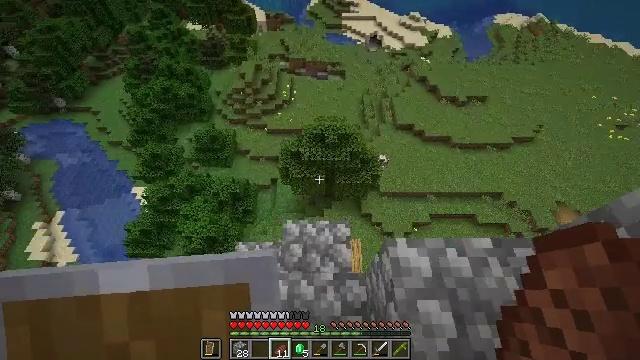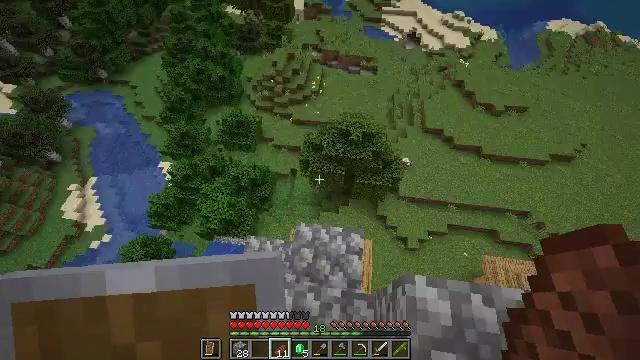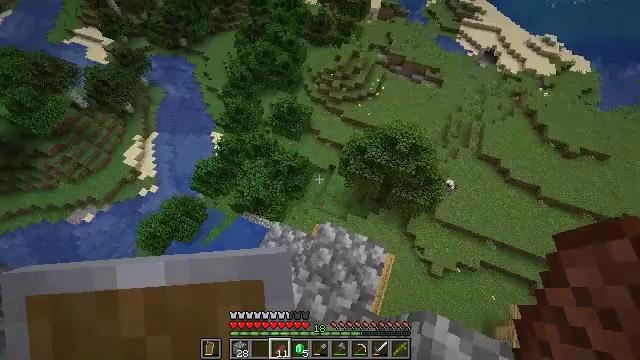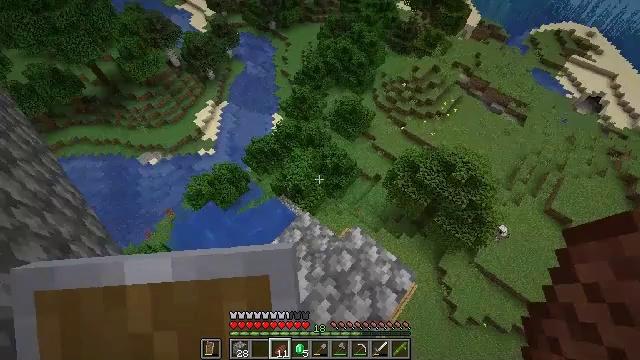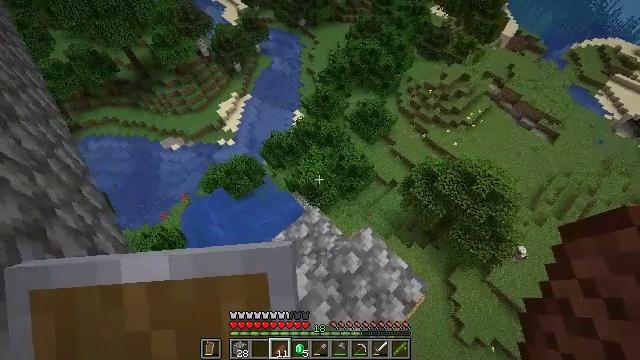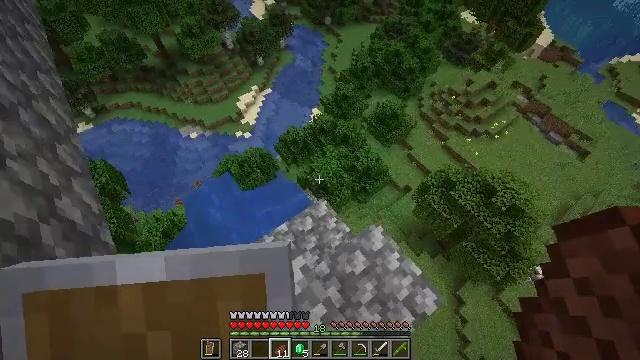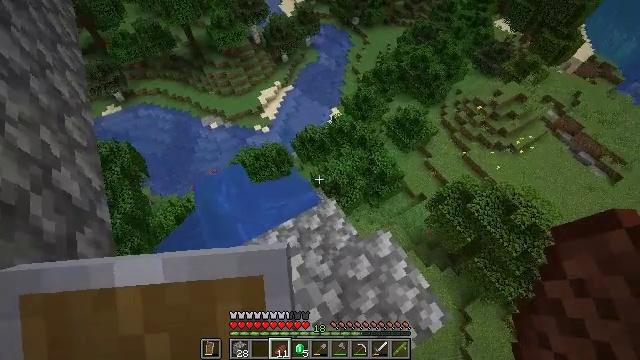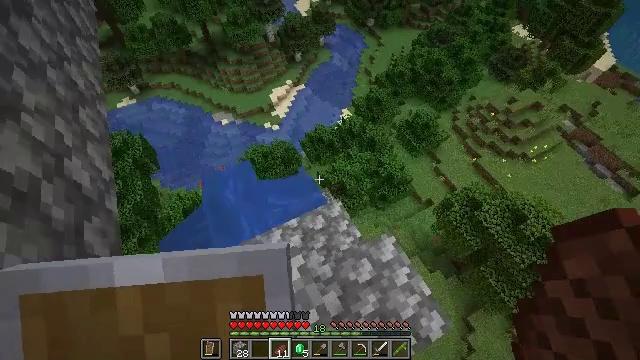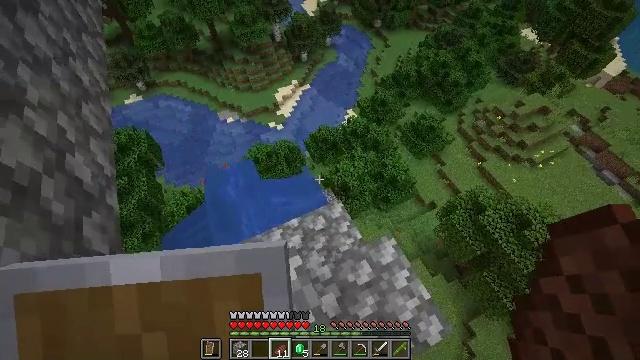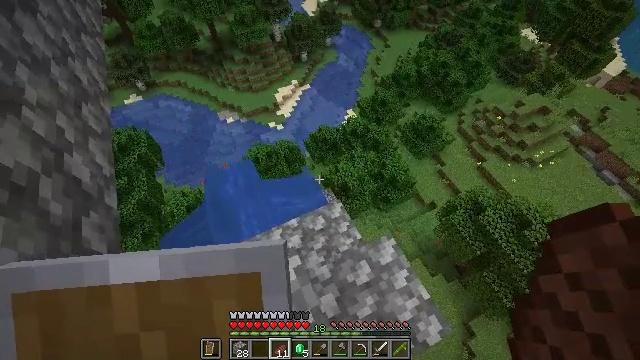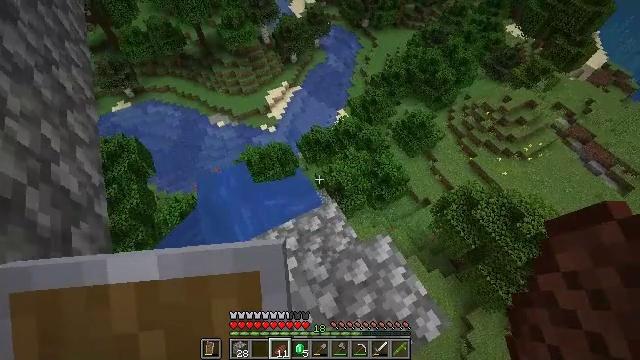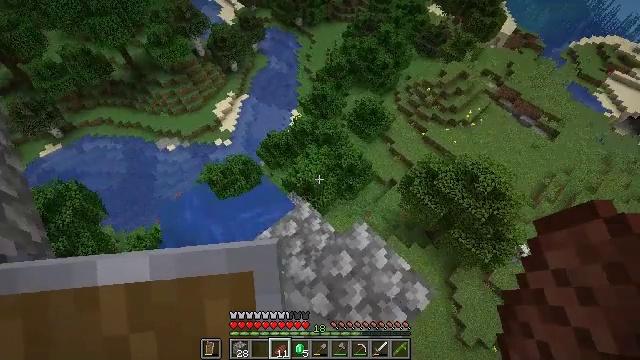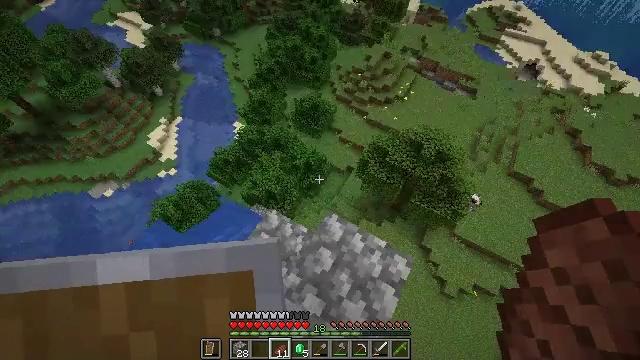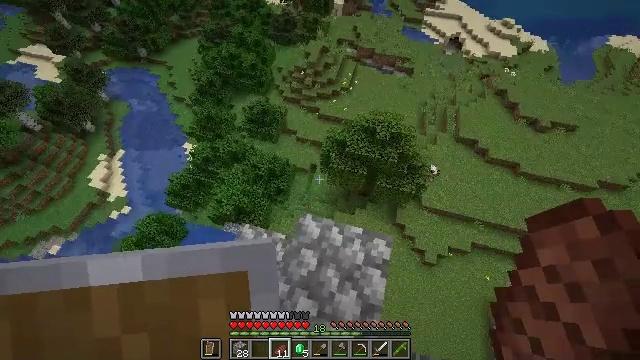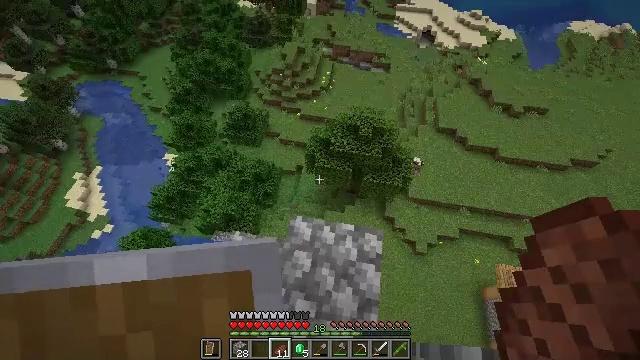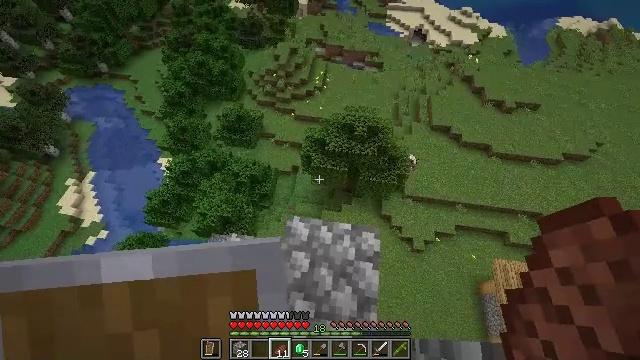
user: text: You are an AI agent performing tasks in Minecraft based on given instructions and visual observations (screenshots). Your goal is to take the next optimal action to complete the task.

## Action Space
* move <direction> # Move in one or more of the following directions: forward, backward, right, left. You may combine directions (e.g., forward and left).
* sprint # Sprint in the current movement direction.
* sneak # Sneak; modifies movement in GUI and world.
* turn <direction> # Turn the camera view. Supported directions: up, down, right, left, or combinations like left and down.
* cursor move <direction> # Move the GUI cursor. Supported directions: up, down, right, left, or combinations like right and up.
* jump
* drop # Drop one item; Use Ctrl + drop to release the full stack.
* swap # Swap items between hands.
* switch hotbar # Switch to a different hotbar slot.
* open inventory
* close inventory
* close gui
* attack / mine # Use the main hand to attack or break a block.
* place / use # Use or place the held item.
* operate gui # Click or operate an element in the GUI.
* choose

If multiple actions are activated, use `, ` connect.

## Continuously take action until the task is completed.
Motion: motion action
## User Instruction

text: Hunt the villager.
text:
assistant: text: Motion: turn left and down
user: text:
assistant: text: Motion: turn left
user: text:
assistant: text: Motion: turn left
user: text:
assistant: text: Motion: turn left
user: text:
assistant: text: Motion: turn left
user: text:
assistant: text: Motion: turn left
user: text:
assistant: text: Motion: turn left
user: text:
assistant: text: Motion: turn left
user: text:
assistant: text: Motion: no_op
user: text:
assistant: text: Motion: turn right
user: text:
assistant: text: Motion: turn right
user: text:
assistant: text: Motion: turn right
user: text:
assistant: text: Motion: turn right
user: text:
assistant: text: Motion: turn right
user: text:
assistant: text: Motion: turn right
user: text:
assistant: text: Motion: no_op
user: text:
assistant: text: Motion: no_op
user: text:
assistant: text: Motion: no_op
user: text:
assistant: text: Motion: no_op
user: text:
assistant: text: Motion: no_op
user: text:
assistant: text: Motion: no_op
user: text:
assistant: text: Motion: no_op
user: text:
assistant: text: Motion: no_op
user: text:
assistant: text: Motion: no_op
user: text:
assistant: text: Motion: no_op
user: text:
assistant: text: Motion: no_op
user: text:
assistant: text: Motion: no_op
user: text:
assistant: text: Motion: turn right and up
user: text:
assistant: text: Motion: turn right and up
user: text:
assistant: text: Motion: turn right and up